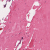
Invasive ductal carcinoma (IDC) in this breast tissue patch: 0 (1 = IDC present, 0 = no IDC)